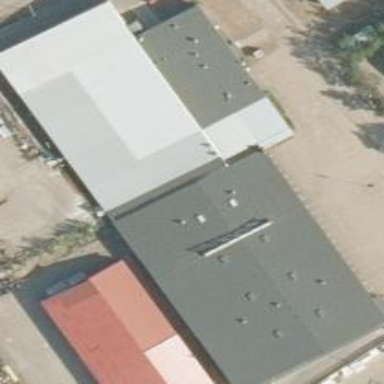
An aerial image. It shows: Industrial building.